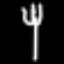
Label: fork